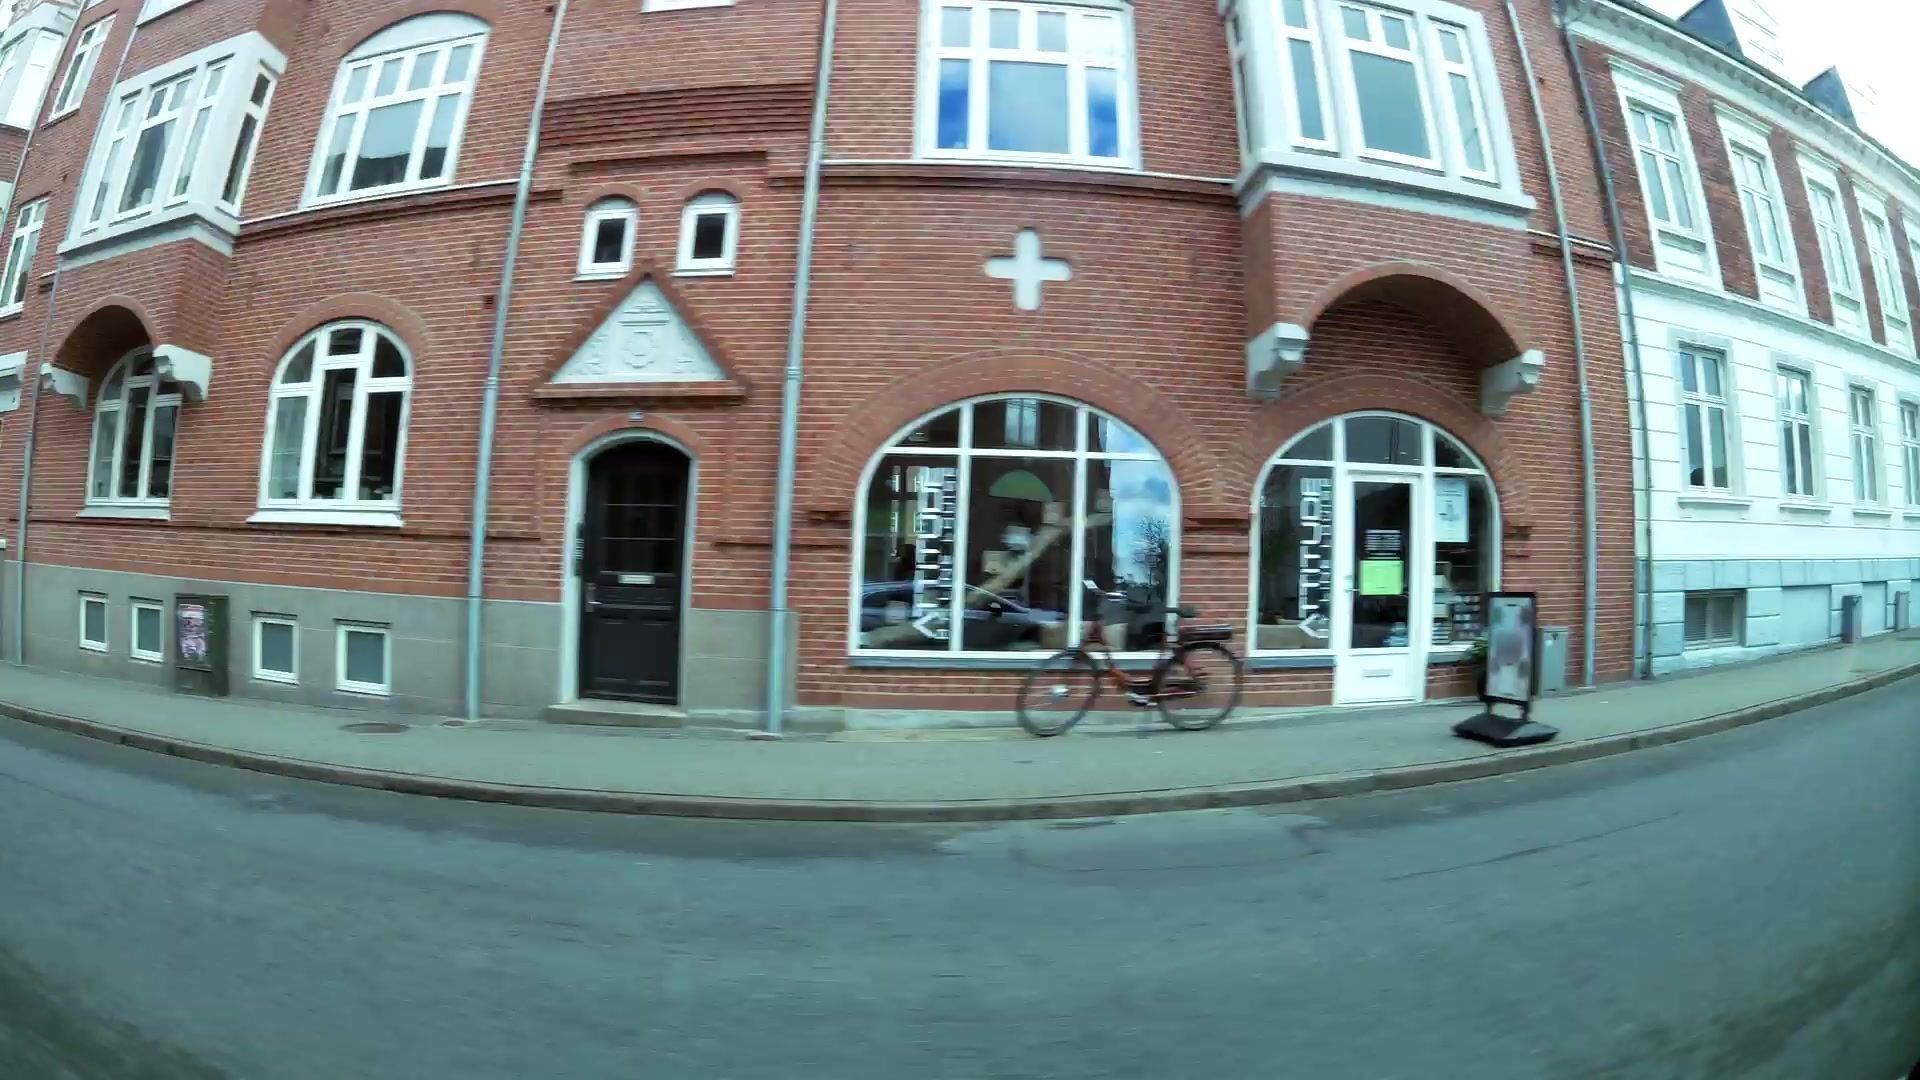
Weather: snowy
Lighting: day
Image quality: slightly poor
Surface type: driving surface
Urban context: dense urban cluster
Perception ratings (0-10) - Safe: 2.19, Lively: 6.38, Beautiful: 6.22, Boring: 4.02, Depressing: 1.19, Wealthy: 6.14